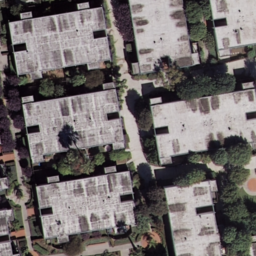
Label: residential